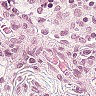
Metastatic tissue present: no